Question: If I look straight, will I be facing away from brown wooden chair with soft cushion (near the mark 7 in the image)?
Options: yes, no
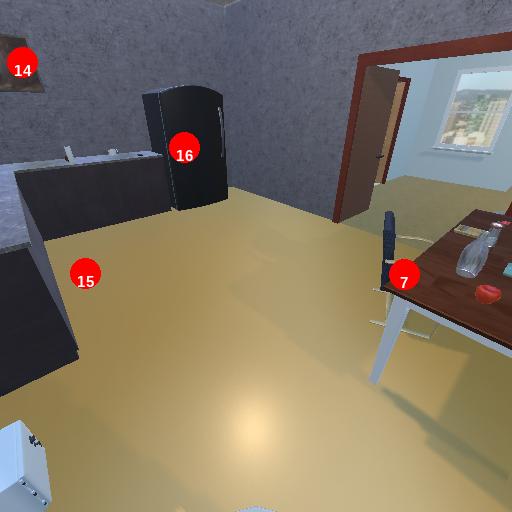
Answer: yes